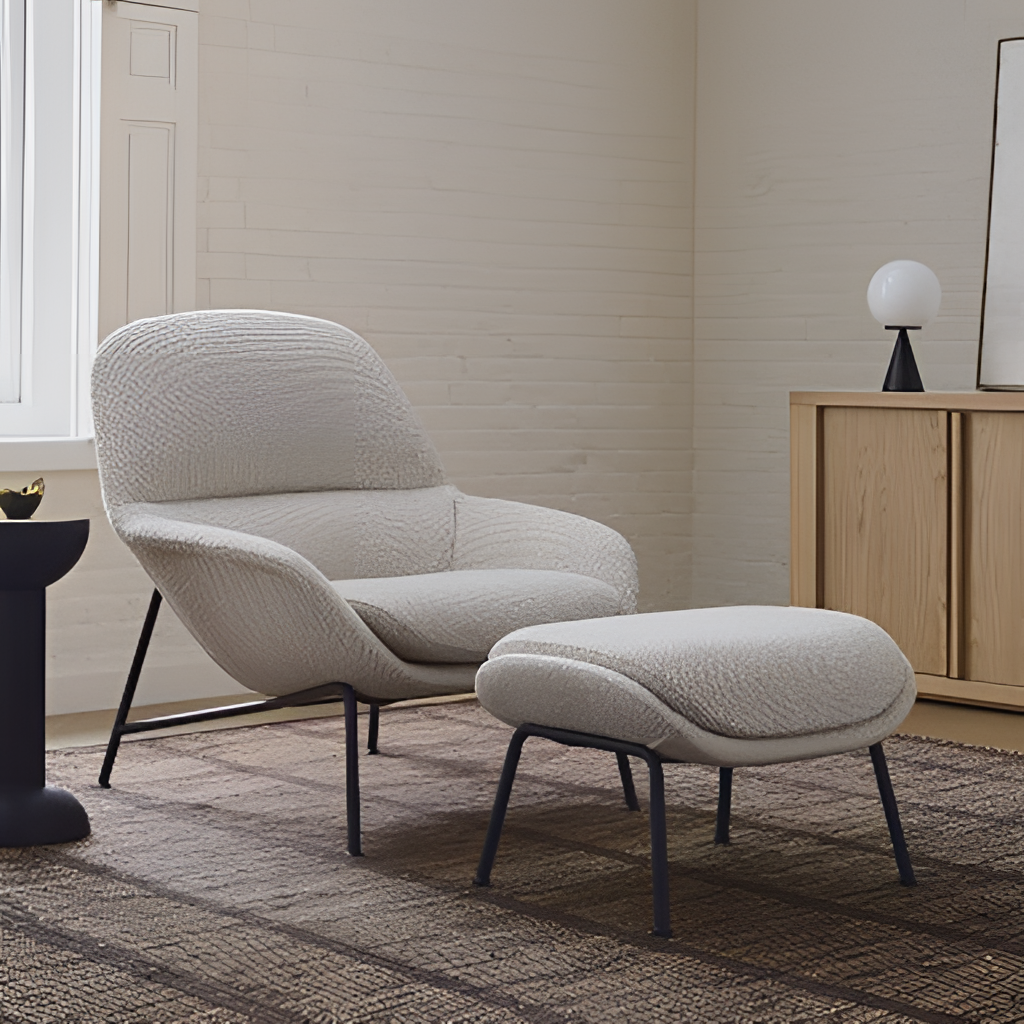
living room, fabric armchair and ottoman, modern, beige brick wallpaper, with solid pattern, rug flooring, with geometric pattern